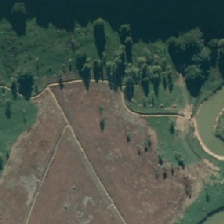
Land cover: herbaceous_freshwater_vege